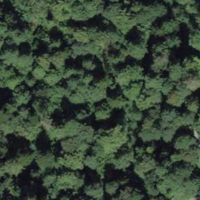
EUNIS habitat code: 41
Species observed at this site:
Cardamine heptaphylla